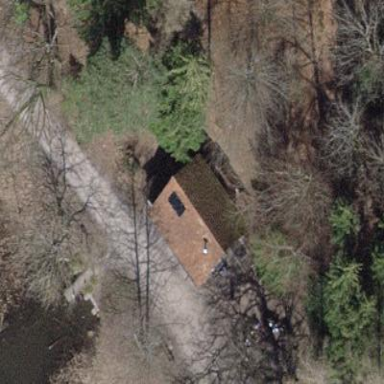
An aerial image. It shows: Hut.